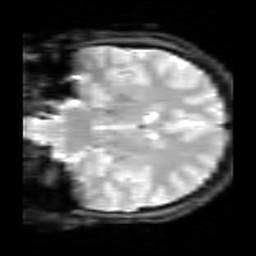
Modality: inplaneT2
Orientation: coronal
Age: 20
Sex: female
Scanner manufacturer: siemens
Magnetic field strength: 2.894 T
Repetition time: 5 s
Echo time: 0.033 s